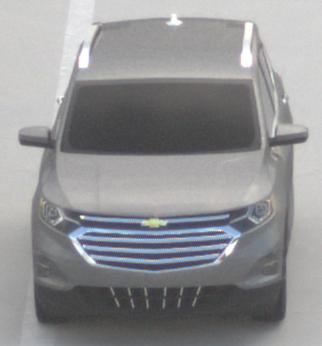
Make: Chevrolet
Model: Equinox
Detailed model: Gen. 2
Model produced from: 2015
Model produced until: 2017
Doors: 5
Color: gray
Road condition: dry road
Daytime: morning or afternoon
Contrast: low contrast